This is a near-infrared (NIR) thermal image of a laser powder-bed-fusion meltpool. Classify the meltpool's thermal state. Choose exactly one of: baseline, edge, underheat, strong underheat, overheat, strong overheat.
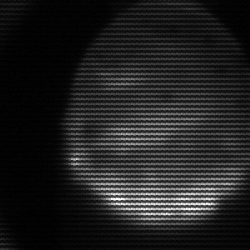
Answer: edge